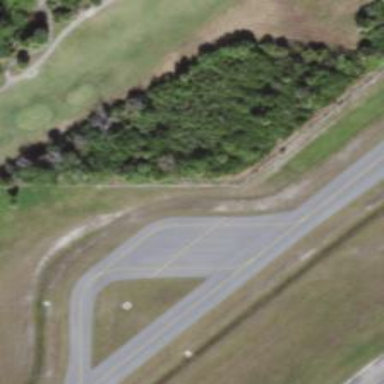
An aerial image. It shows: View of taxiway at the airport.